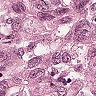
Metastatic tissue present: yes